Current action and preconditions to check: trajectory_clear

Your task: For each precondition in the list above, predict whether it will hold at this action.

Consider the current scene as observed from the mobile robot's camera, and analyze the predicted future states of all dynamic agents (e.g., people, animals, vehicles, or any moving entities) within the NEXT SECOND.

IMPORTANT: Only answer "very likely" if you are absolutely certain—based on strong, clear evidence—that a dynamic agent will violate the precondition in the predicted future state. Do NOT answer "very likely" for unlikely, ambiguous, or low-probability risks.

Ask yourself for each precondition: Is there a high probability, with clear and convincing evidence, that the predicted future states of any dynamic agent will interfere with the predicted future state of the currently executing action within the NEXT SECOND, causing that precondition to fail?

Assess the risk level based on these predictions. Use "likely" or "very likely" if motions create a clear risk of interference.

Use "neutral" or "improbable" if agents are nearby but their predicted paths are clearly diverging or non-conflicting.

Failure Risk Categories: "very improbable", "improbable", "neutral", "likely", "very likely"

Answer Format: Output ONLY the probability_of_failure value from these categories: "very improbable", "improbable", "neutral", "likely", "very likely"

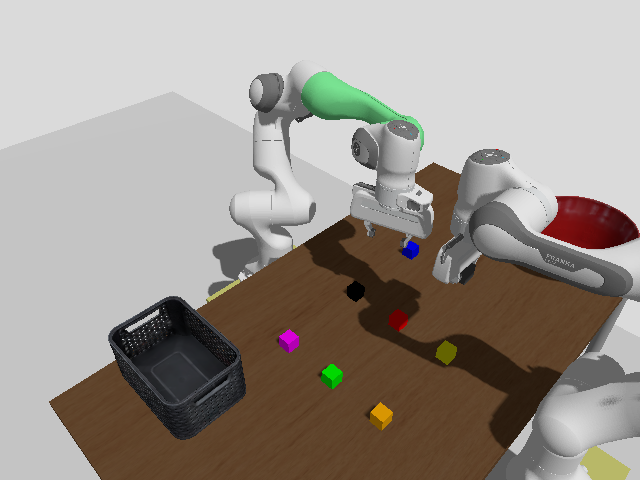

Answer: neutral